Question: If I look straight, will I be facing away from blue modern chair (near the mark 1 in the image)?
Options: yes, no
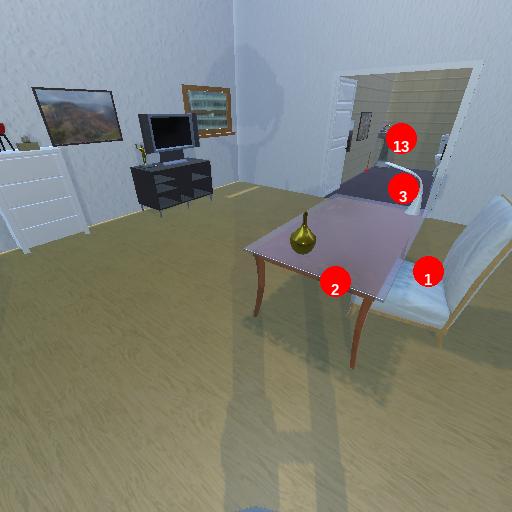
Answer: yes